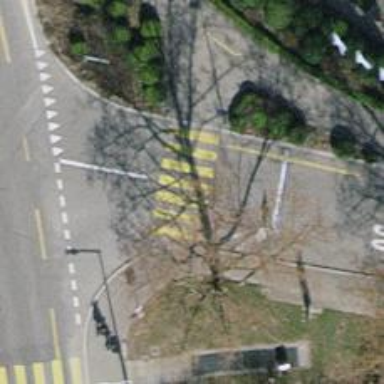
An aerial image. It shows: Marked footway crossing with zebra markings.